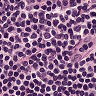
Metastatic tissue present: no